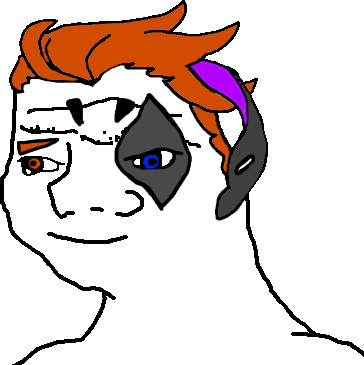
Label: 5_Boomer